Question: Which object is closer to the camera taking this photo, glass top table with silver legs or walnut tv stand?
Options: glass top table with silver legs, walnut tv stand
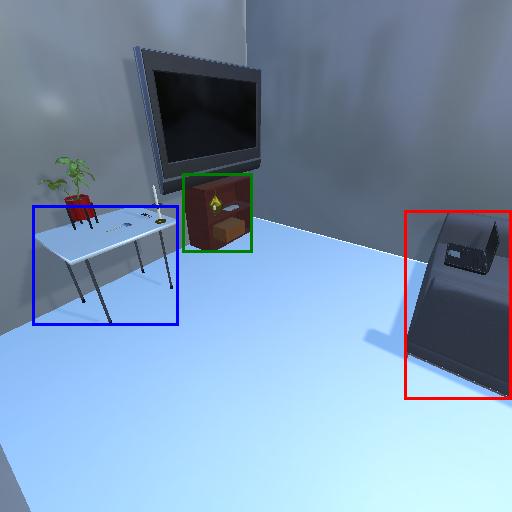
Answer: glass top table with silver legs